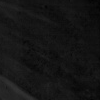
Atmospheric dust classification: not_dusty